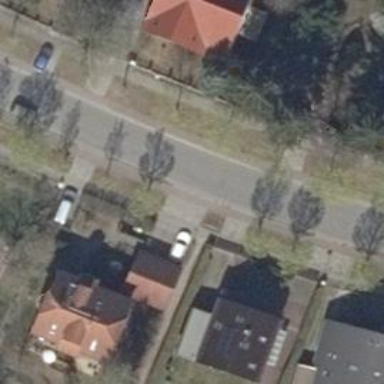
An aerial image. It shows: Driveway leading to service road.